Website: crate-barrel
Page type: payment
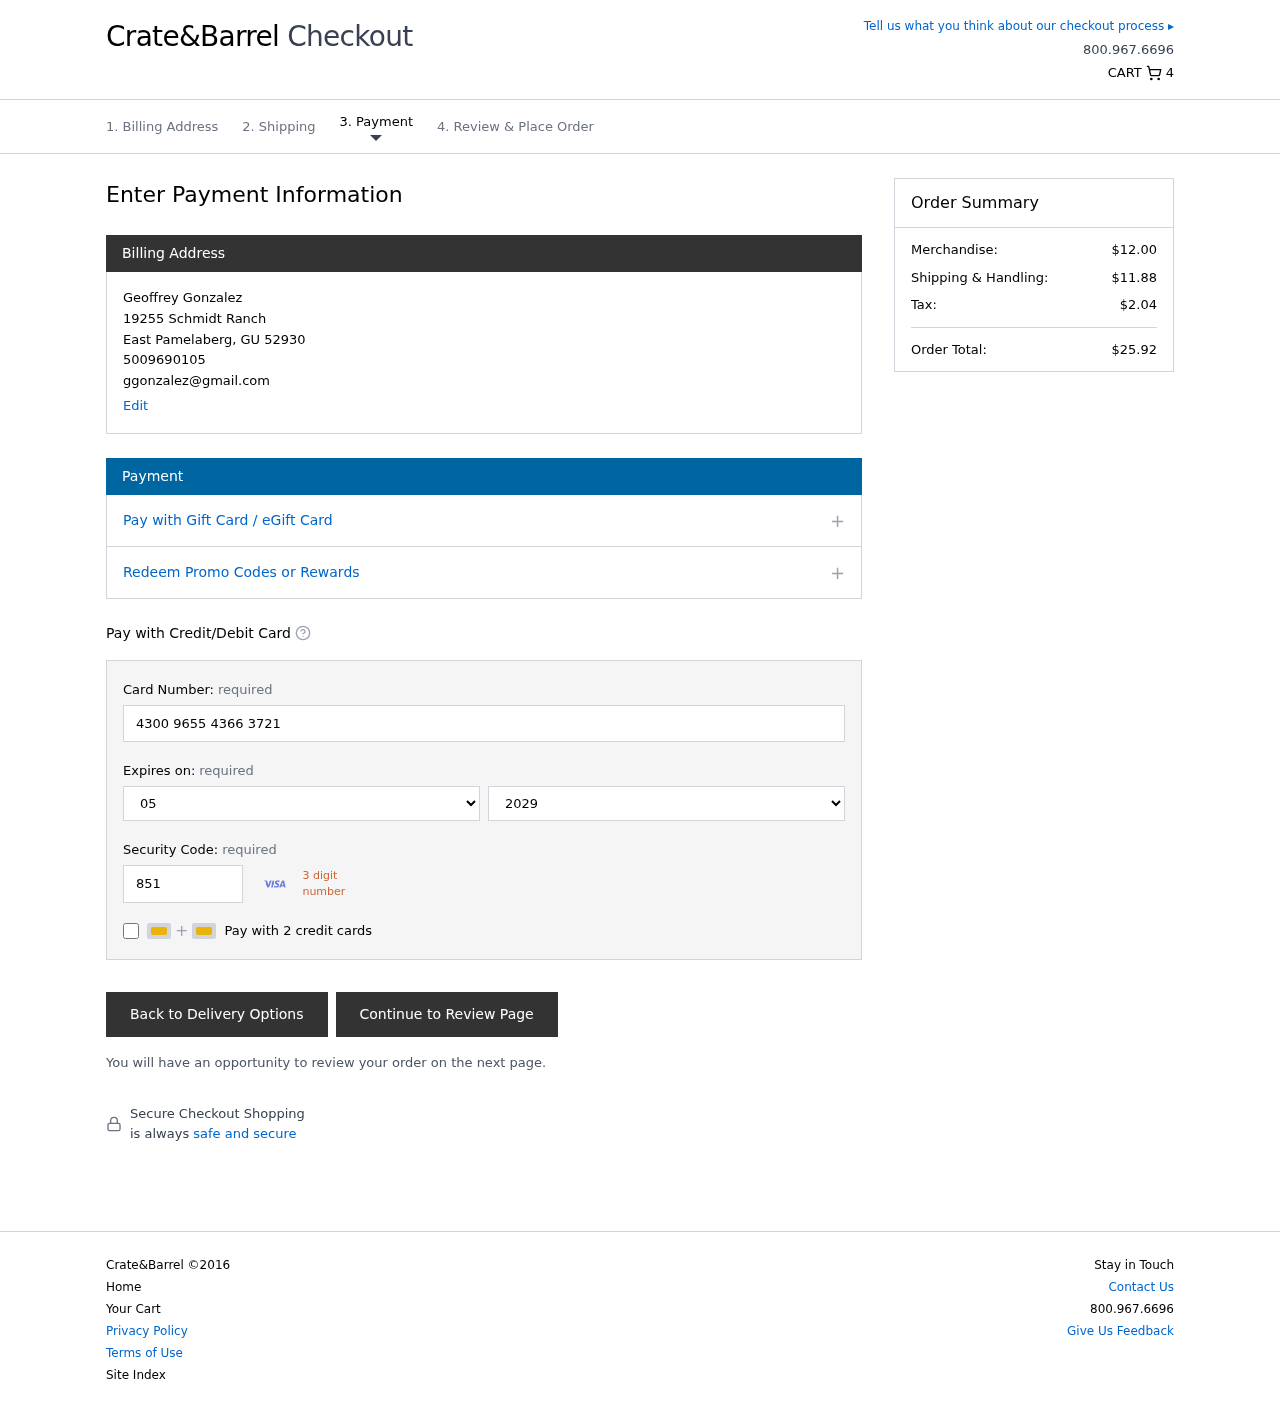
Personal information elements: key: PII_CARD_CVV
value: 851
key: PII_CARD_EXPIRY_MONTH
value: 05
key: PII_CARD_EXPIRY_YEAR
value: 29
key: PII_CARD_NUMBER
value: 4300 9655 4366 3721
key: PII_CITY
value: East Pamelaberg
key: PII_EMAIL
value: ggonzalez@gmail.com
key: PII_FULLNAME
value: Geoffrey Gonzalez
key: PII_PHONE
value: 5009690105
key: PII_POSTCODE
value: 52930
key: PII_STATE_ABBR
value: GU
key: PII_STREET
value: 19255 Schmidt Ranch
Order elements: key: ORDER_NUM_ITEMS
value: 4
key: ORDER_SUBTOTAL
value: $12.00
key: ORDER_SHIPPING_COST
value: $11.88
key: ORDER_TAX
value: $2.04
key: ORDER_TOTAL
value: $25.92